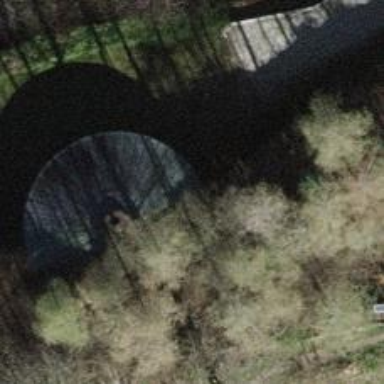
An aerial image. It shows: Retaining wall.